Field crop: maize
Growth stage: 2
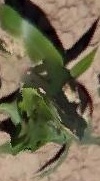
Species: maize